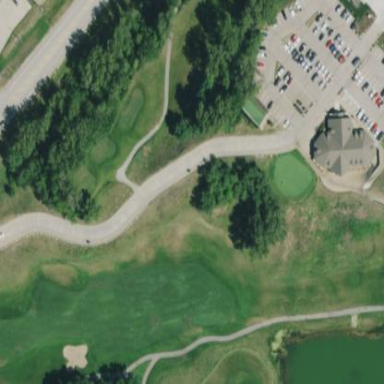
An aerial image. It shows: Golf rough area.